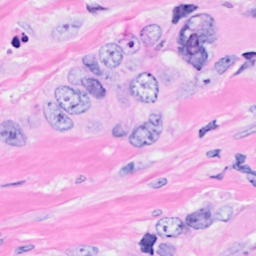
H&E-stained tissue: Breast